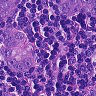
Metastatic tissue present: yes